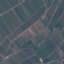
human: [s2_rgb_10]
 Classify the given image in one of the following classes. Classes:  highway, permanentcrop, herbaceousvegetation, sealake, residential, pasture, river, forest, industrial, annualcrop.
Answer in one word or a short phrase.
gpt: PermanentCrop